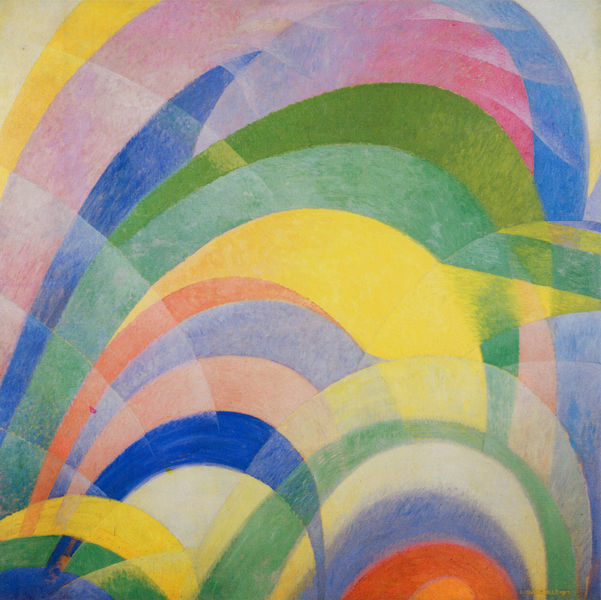
Titel: Espansione della lirica
Künstler: Leonardo Dudreville
Standort: New York (New York)
Institution: Collection N. Richard Miller
Schlagwörter: blau, gemälde, weiß, gelb, grün, bunt, licht, orange, rot, expressionismus, malerei, rosa, rund, farbig, wellen, bogen, abstrakt, farben, modern, formen, lila, violett, streifen, abstraktion, bögen, form, kreise, schein, regenbogen, marc, spektrum, farbspektrum, belb